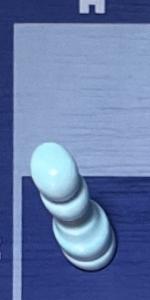
Label: Pawn_White